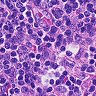
Metastatic tissue present: no